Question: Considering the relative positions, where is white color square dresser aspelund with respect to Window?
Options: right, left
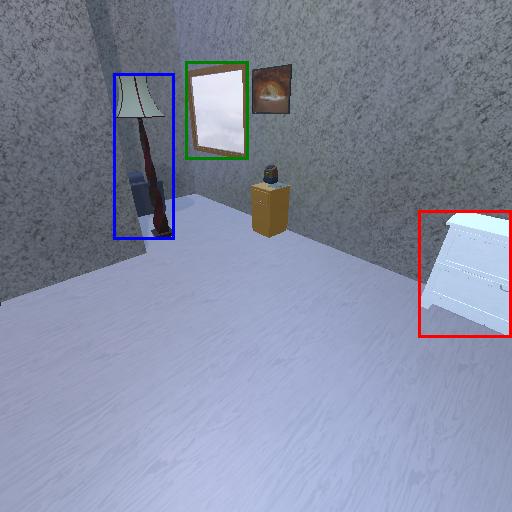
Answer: right